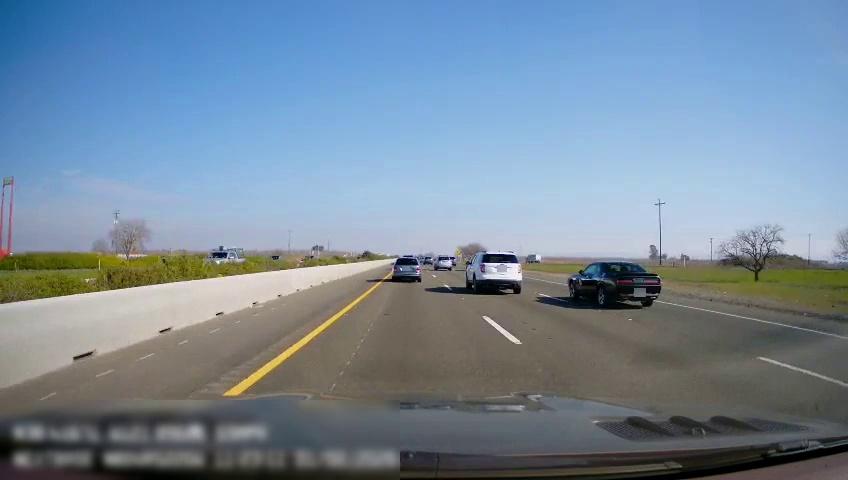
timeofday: Day
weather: Sunny
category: Drivable Space
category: Vehicles | SUV
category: Vehicles | Car
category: Vehicles | Car
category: Vehicles | SUV
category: Vehicles | SUV
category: Vehicles | SUV
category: Lanes | Current Lane
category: Lanes | Current Lane
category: Lanes | Alternate Lane
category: Lanes | Alternate Lane